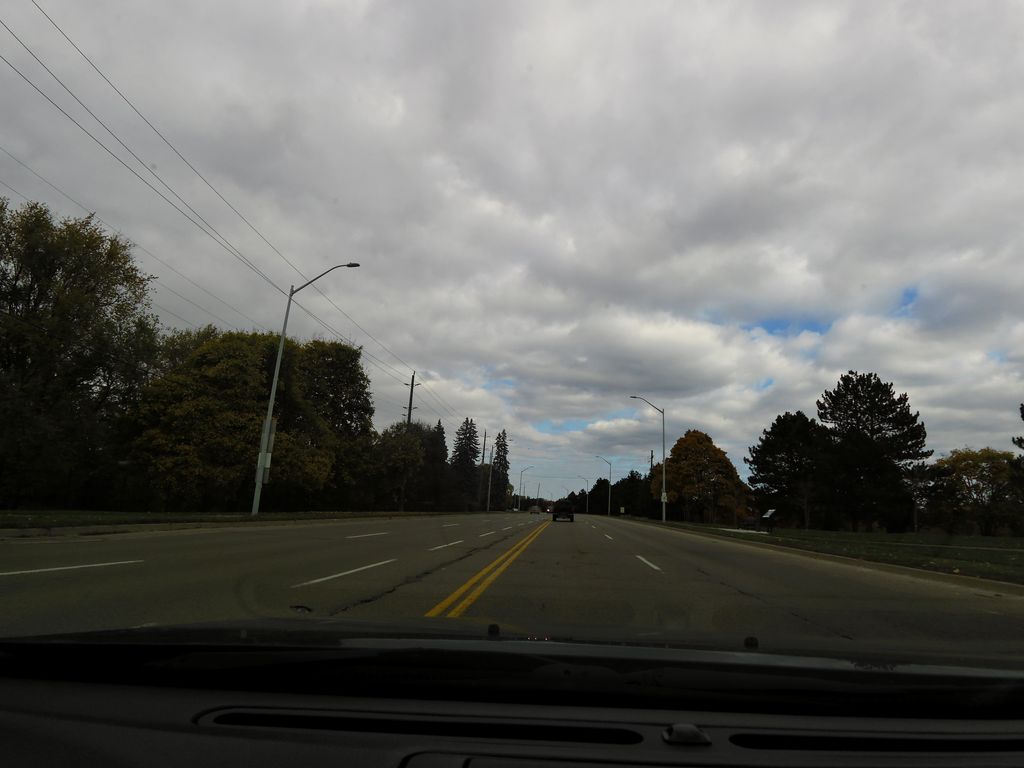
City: hamilton